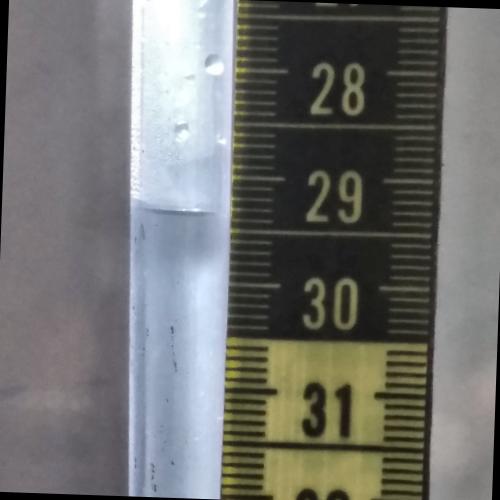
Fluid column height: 29.3 cm